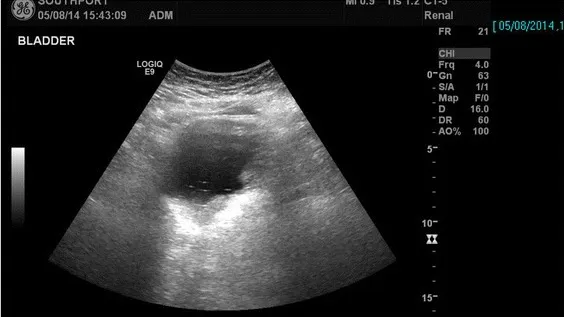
Ultrasound scan of urinary bladder: the balloon of Foley catheter is not seen, but the importance of this finding was not recognised by radiologist or by spinal cord physician.
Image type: radiology (ultrasound)